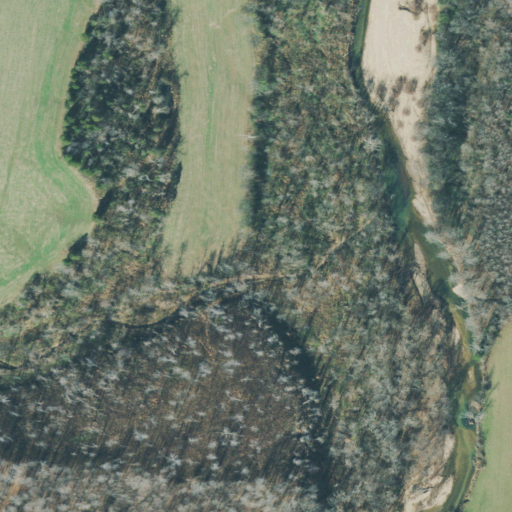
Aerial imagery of valley in Tennessee named Sol Hollow containing deciduous forest, pasture, woody wetlands, open development, mixed forest, and evergreen forest